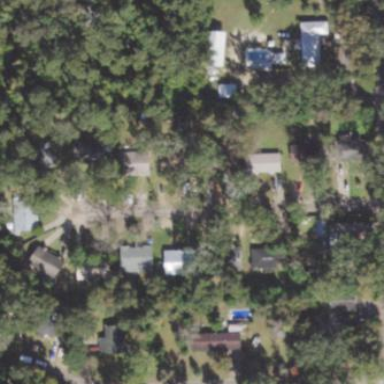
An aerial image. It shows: Single-family residential area.